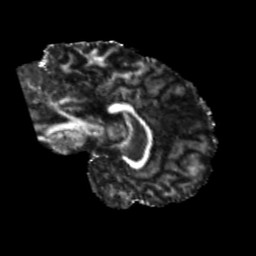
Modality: FA
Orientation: sagittal
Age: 27
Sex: female
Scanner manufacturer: siemens
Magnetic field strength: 3 T
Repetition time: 5.25 s
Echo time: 0.08 s